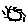
Label: sun